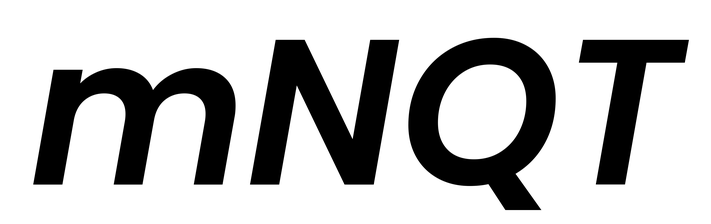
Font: Poppins-SemiBoldItalic